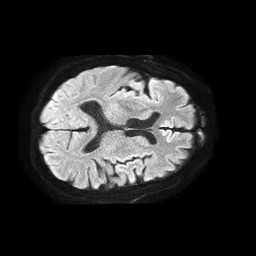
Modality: TRACE
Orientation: axial
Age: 51
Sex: male
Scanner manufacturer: philips
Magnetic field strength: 1.5 T
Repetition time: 4.6 s
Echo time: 0.09059 s